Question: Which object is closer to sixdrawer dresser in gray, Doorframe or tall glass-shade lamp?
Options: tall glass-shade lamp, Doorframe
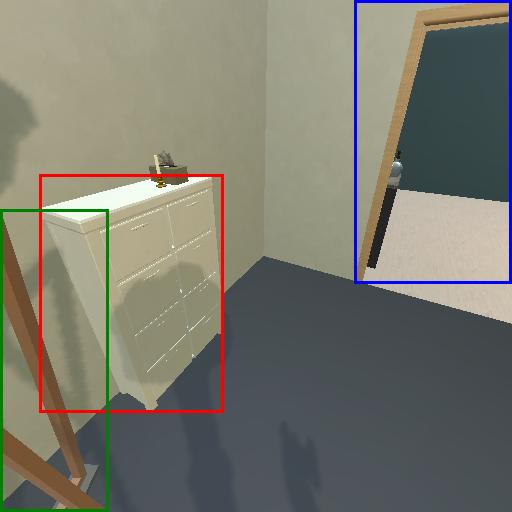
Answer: tall glass-shade lamp